Question: Please see the jquery signature pad plugin:
<URL>
Notice the horizontal gray line inside the signature box:

I am trying to get rid of it but have not been able to do it. Here is the html element:
'''
<canvas class="pad" width="198" height="55"></canvas>
'''
And here is the css:
'''
.pad {
position: relative;
}
.current .pad {
/**
* For cross browser compatibility, this should be an absolute URL
* In IE the cursor is relative to the HTML document
* In all other browsers the cursor is relative to the CSS file
*
* http://www.useragentman.com/blog/2011/12/21/cross-browser-css-cursor-images-in-depth/
*/
cursor: url("../Images/pen.cur"), crosshair;
/**
* IE will ignore this line because of the hotspot position
* Unfortunately we need this twice, because some browsers ignore the hotspot inside the .cur
*/
cursor: url("../Images/pen.cur") 16 16, crosshair;
-ms-touch-action: none;
-webkit-user-select: none;
-moz-user-select: none;
-ms-user-select: none;
-o-user-select: none;
user-select: none;
}
'''
This is driving me crazy. I've been 45 minutes in Chrome dev tools and cannot find what's making that gray line. Please help.
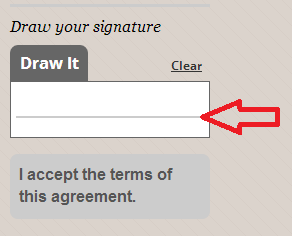
Answer: In javascript you can set line width to 0 or its colour to "#fff".
For example: '$('.sigPad').signaturePad({lineWidth:0 })'
Useful documentation: <URL>